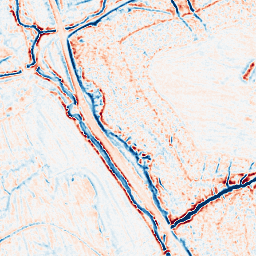
Category: edge_preserving
Decomposition family: bilateral
Decomposition parameters: d: 9
sigma_color: 50
sigma_space: 75
Upsampling method: linear_exact
Upsampling parameters: scale: 4
Upsampling scale: 4